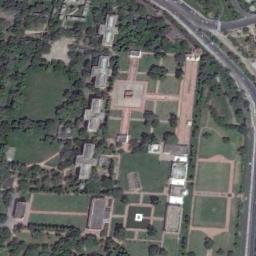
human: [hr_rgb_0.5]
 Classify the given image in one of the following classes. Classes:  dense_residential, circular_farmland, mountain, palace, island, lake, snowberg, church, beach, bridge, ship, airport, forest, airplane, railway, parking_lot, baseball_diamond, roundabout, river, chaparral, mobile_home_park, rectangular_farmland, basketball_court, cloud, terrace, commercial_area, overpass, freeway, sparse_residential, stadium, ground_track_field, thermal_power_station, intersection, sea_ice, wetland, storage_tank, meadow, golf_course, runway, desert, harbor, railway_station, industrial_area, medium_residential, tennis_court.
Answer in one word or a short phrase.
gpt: palace